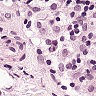
Metastatic tissue present: no